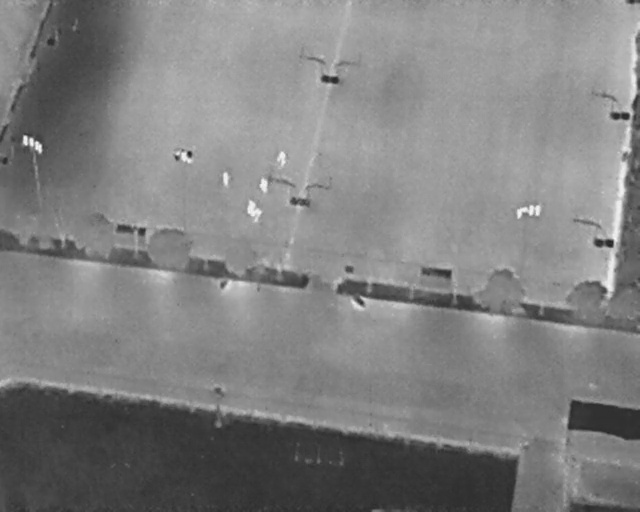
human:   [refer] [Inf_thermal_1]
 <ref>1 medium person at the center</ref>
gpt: <box>[[42, 30, 45, 32, 2]]</box>

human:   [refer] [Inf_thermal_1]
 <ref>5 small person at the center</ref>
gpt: <box>[[34, 34, 36, 35, 2], [39, 35, 41, 36, 2], [40, 35, 42, 36, 2], [38, 39, 40, 41, 2], [39, 41, 41, 42, 2]]</box>